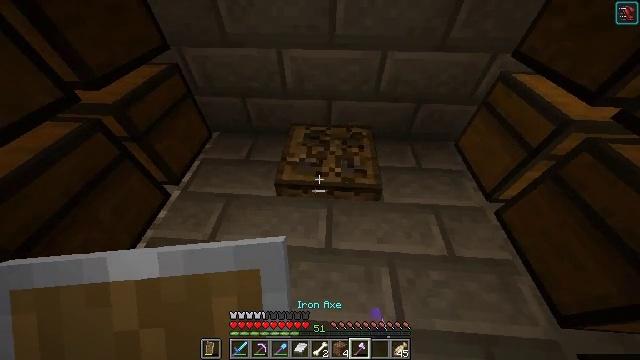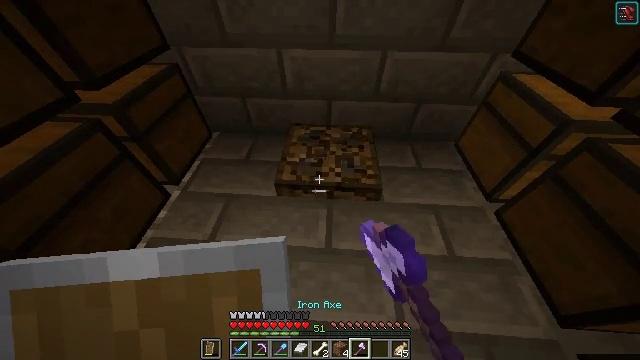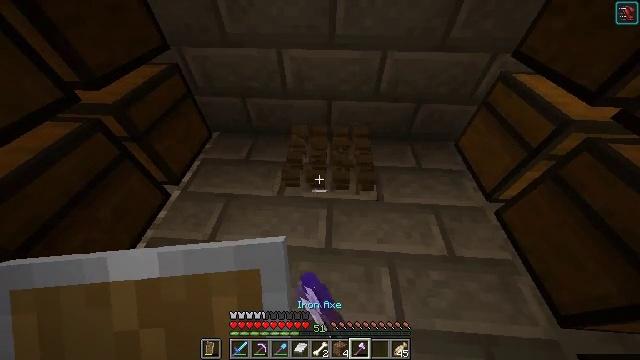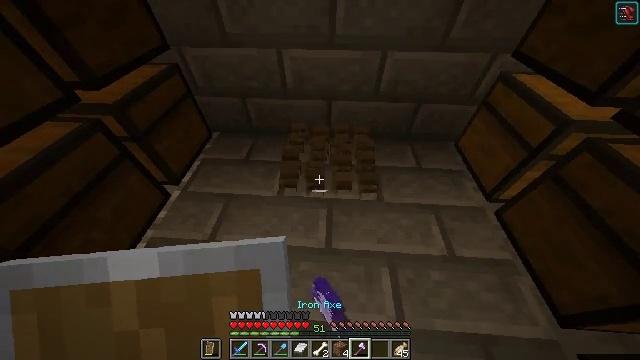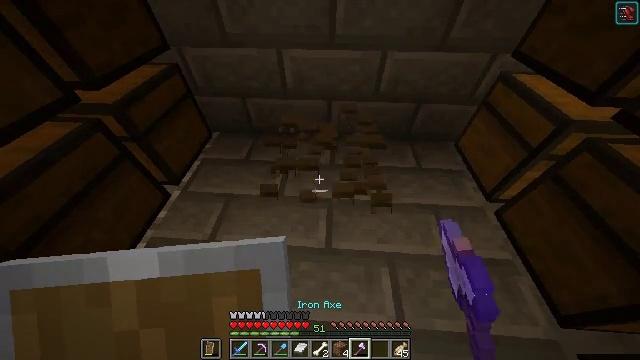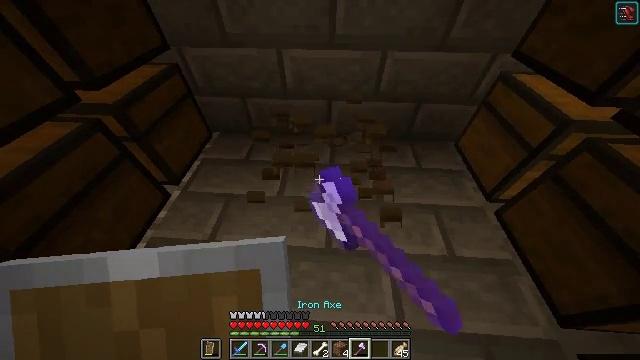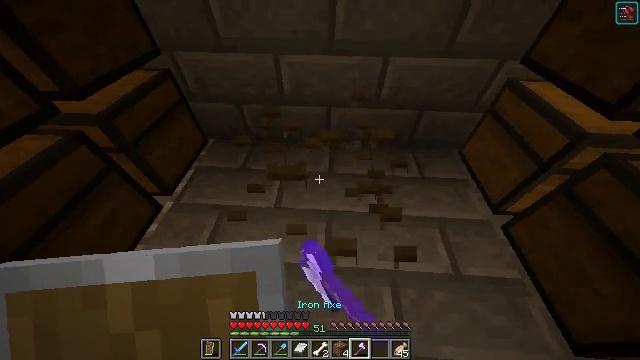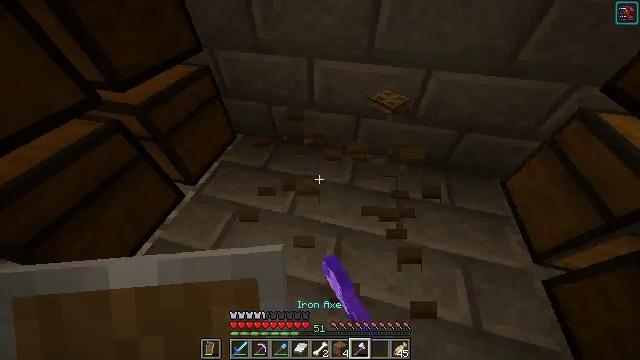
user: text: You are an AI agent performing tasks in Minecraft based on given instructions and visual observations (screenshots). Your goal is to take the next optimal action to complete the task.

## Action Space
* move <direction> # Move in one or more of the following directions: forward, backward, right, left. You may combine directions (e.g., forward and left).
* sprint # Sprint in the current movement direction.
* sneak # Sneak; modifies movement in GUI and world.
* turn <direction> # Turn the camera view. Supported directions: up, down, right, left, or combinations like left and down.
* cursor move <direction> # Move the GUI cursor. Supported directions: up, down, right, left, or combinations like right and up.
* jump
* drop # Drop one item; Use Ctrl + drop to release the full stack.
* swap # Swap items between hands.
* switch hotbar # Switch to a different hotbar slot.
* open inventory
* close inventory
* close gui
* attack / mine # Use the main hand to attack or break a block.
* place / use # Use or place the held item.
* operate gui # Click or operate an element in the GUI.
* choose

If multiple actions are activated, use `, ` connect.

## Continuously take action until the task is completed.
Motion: motion action
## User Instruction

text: Mine the oak trapdoor.
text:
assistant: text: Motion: attack / mine
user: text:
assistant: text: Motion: attack / mine
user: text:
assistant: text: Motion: attack / mine
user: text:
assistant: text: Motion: attack / mine
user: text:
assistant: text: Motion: no_op
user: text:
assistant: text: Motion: move forward
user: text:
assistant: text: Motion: move forward and move right, turn left
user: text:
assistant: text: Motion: no_op